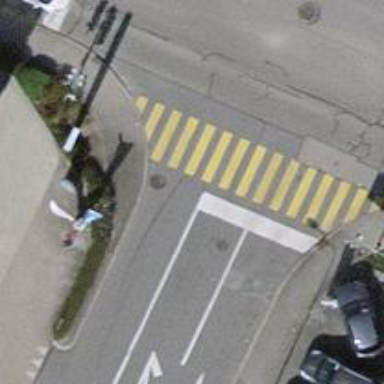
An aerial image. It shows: Road crossing with traffic signals.